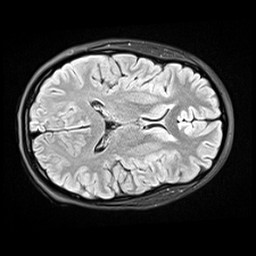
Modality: FLAIR
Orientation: axial
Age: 22
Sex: female
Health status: healthy
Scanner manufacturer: siemens
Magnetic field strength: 3 T
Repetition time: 9 s
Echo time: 0.088 s